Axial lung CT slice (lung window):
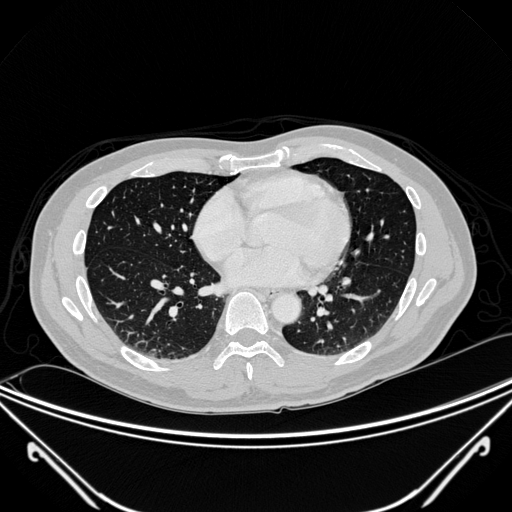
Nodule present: no